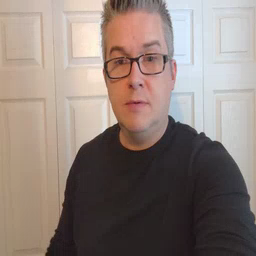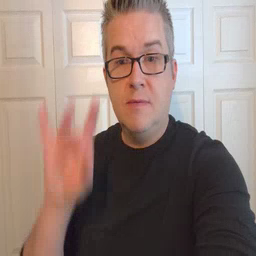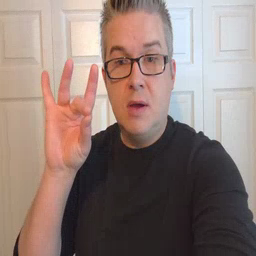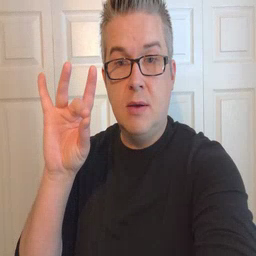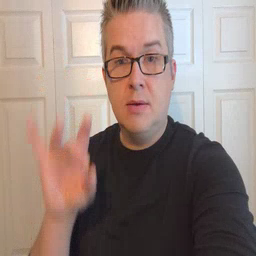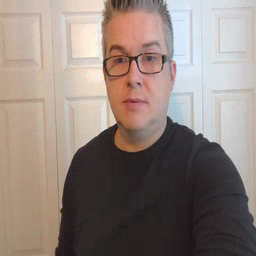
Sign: find